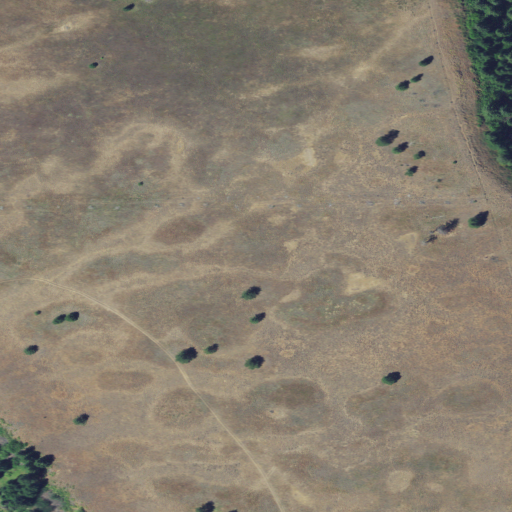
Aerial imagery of plain(s) in Oregon named Ray Flat containing grassland, evergreen forest, and shrub